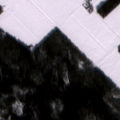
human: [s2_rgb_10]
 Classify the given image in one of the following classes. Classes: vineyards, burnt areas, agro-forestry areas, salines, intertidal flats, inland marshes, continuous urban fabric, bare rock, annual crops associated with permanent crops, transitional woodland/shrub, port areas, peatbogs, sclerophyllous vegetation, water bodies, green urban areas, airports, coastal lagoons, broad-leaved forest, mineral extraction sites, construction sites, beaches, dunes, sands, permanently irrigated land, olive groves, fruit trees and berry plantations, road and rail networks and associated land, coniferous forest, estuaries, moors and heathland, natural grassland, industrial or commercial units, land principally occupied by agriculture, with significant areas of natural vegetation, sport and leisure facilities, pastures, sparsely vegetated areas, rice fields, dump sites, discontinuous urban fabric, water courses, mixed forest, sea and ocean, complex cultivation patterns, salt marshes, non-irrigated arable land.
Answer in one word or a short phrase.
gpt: non-irrigated arable land, coniferous forest, mixed forest